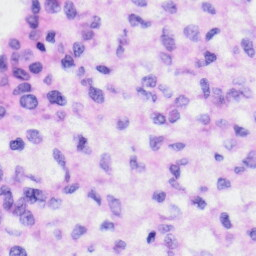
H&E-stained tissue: Liver